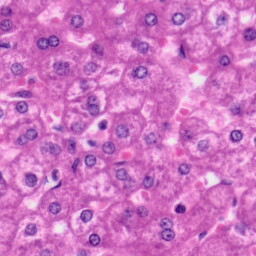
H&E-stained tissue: Liver